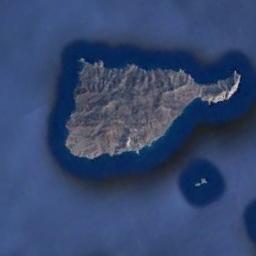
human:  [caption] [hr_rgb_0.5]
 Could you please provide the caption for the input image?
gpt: The irregularly shaped yellow-brown island is surrounded by blue sea water with sparse plants and mountains .

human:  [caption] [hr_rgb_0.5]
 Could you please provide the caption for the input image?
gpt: A big island and a small island without vegetation are surrounded by light blue waters .

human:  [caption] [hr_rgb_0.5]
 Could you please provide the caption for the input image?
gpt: The land on the island is uneven .

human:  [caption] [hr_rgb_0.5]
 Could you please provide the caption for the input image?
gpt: The island is like a pair of wings .

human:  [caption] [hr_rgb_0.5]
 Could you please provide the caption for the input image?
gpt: The brown island is on a blue sea .